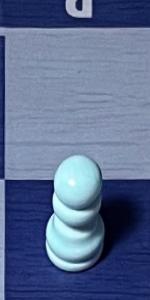
Label: Pawn_White